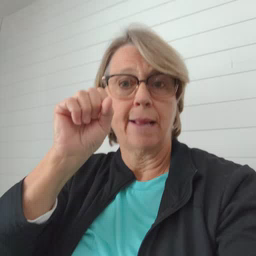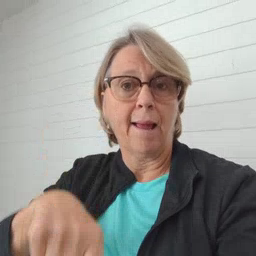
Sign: can